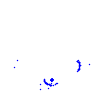
Particle: proton